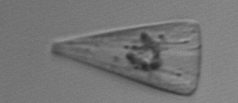
Label: Licmophora